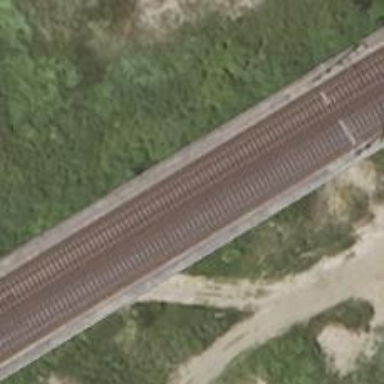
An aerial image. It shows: Railway bridge with electrified contact lines.